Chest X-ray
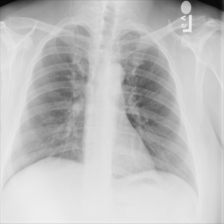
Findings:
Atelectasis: negative
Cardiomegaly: negative
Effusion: negative
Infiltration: negative
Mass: negative
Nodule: negative
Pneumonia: negative
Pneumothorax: negative
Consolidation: negative
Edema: negative
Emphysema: negative
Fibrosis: negative
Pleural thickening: negative
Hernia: negative